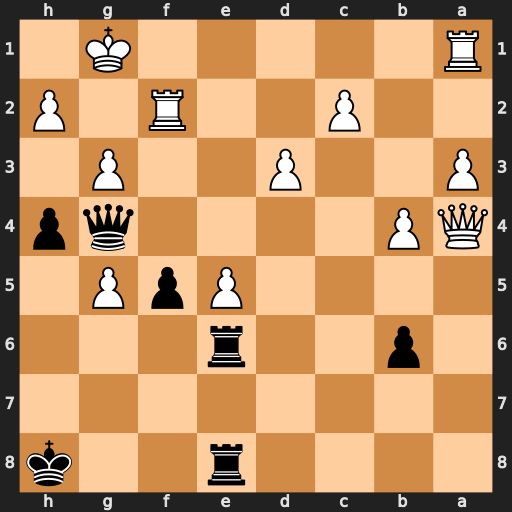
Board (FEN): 4r2k/8/1p2r3/4PpP1/QP4qp/P2P2P1/2P2R1P/R5K1
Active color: b
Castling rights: -
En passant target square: -
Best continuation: hxg3 hxg3 Qxg3+ Rg2 Qxe5 Rh2+ Kg7 Rf1 Qd4+